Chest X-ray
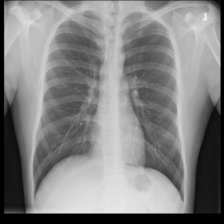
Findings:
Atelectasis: negative
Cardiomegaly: negative
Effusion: negative
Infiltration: positive
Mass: negative
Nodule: negative
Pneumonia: negative
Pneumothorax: negative
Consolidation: negative
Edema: negative
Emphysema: negative
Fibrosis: negative
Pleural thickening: negative
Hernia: negative